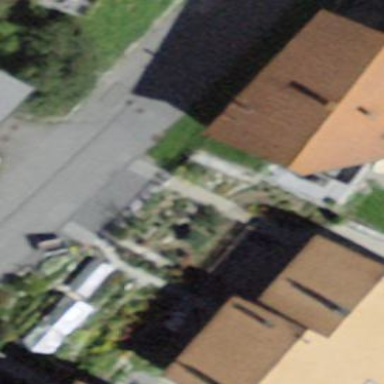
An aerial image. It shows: Building with gabled roof oriented along its length.